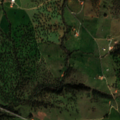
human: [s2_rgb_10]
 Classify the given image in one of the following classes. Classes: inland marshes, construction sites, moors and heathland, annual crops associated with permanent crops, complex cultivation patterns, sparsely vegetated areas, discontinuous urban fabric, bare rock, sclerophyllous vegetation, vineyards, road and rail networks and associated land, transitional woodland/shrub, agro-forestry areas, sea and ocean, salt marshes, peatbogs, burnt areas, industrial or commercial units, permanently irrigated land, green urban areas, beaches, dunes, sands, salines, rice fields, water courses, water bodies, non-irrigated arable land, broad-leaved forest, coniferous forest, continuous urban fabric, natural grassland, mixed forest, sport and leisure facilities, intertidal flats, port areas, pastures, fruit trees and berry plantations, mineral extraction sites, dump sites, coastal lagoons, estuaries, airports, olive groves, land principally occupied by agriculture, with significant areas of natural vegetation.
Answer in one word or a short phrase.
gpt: non-irrigated arable land, complex cultivation patterns, agro-forestry areas